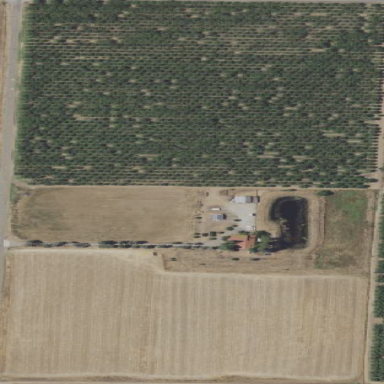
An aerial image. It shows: Scenic orchard with almond trees. The agricultural property is filled with almond trees.